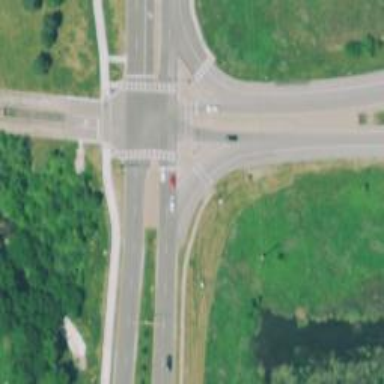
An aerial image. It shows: Uncontrolled crossing on the road.